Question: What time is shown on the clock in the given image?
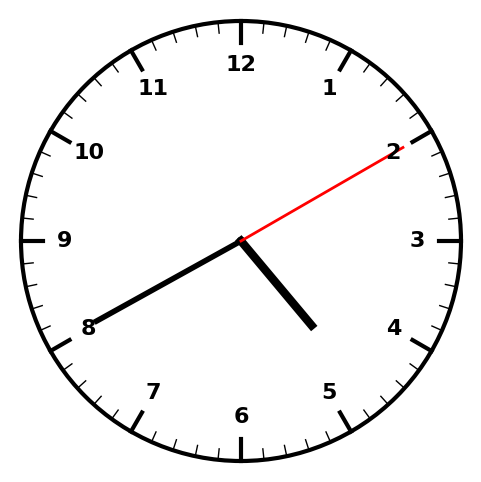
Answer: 04:40:10